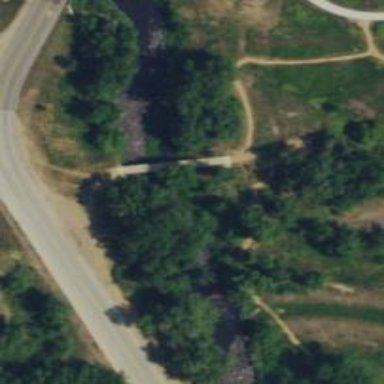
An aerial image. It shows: Path with excellent visibility for trail.